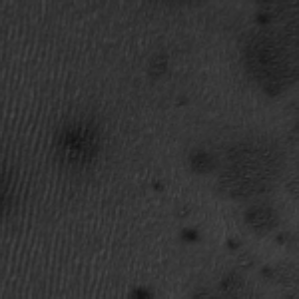
Label: frost